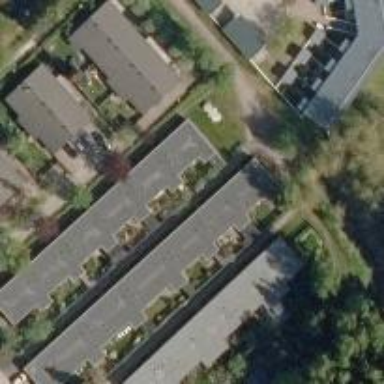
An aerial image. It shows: Terrace building.